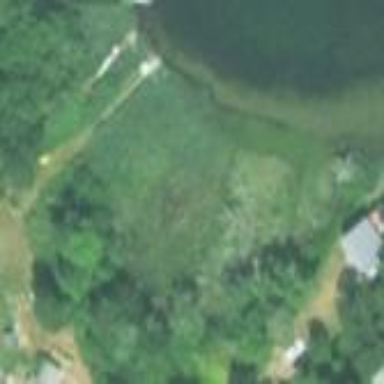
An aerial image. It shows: Marsh wetland.